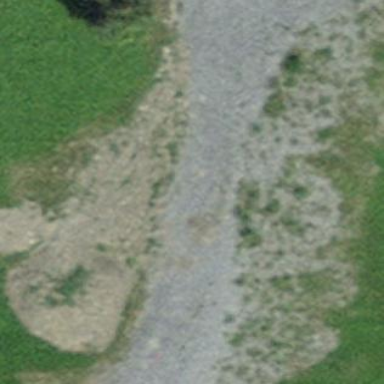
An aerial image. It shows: Natural scree.